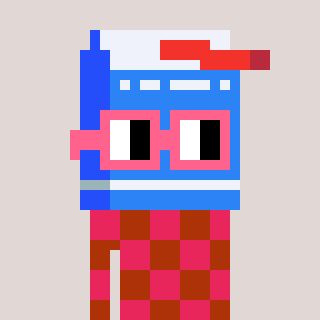
a pixel art character with square pink glasses, a milk-shaped head and a hotbrown-colored body on a warm background